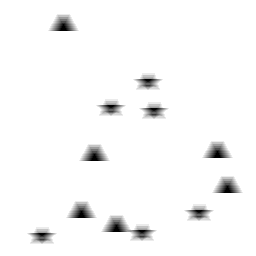
Squares: 0
Triangles: 6
Stars: 6
Total shapes: 12